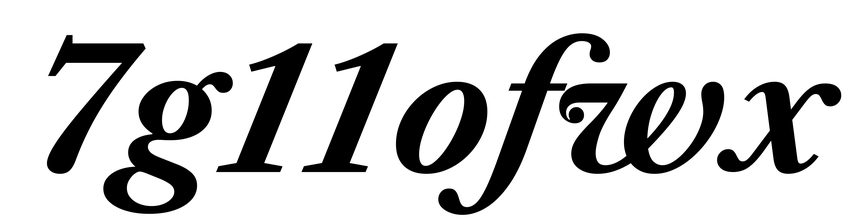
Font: LibreCaslonText-Italic_Bold_Italic